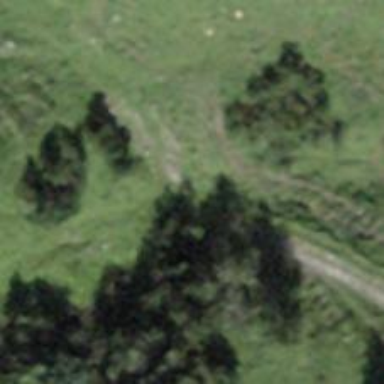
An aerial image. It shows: Path.